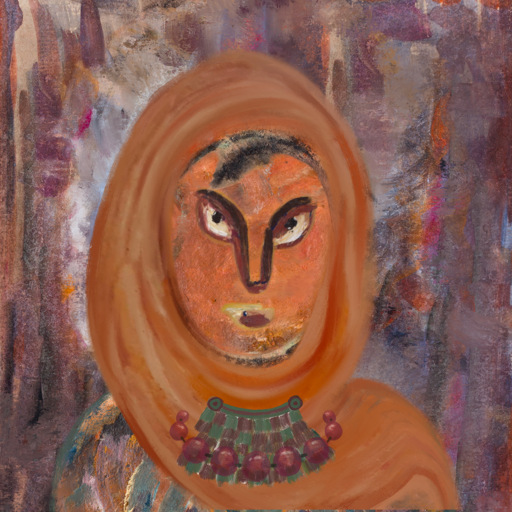
Background: Hypocrite, Head And Neck Front: Boggyland, Face Front: After_Raid, Bust: Boggyland, Hair Front: Childish, Head Accessory: Pious_Lady_Scarf, Second Necklace: After_Raid, Necklace: Irani_2, Baby: Blank